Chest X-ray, PA view. Patient: 55 years old, sex F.
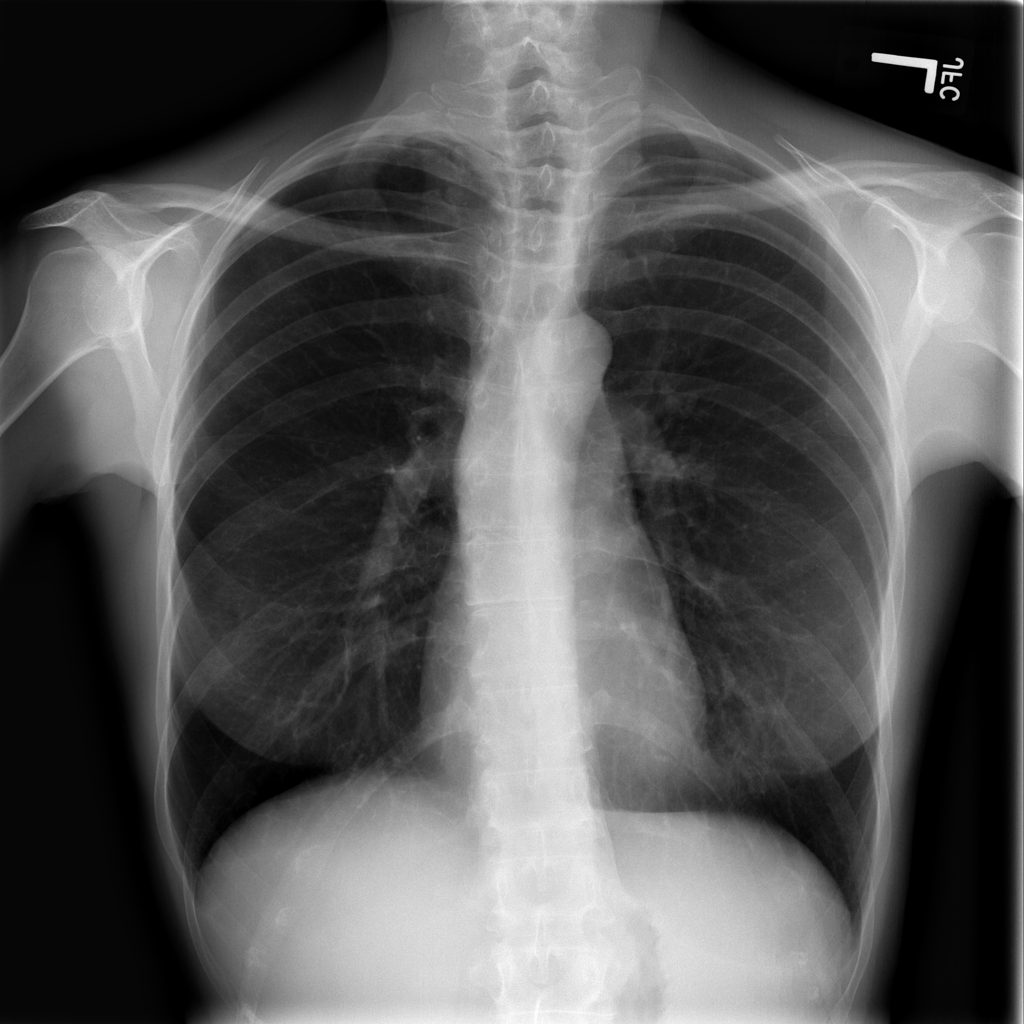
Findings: No Finding